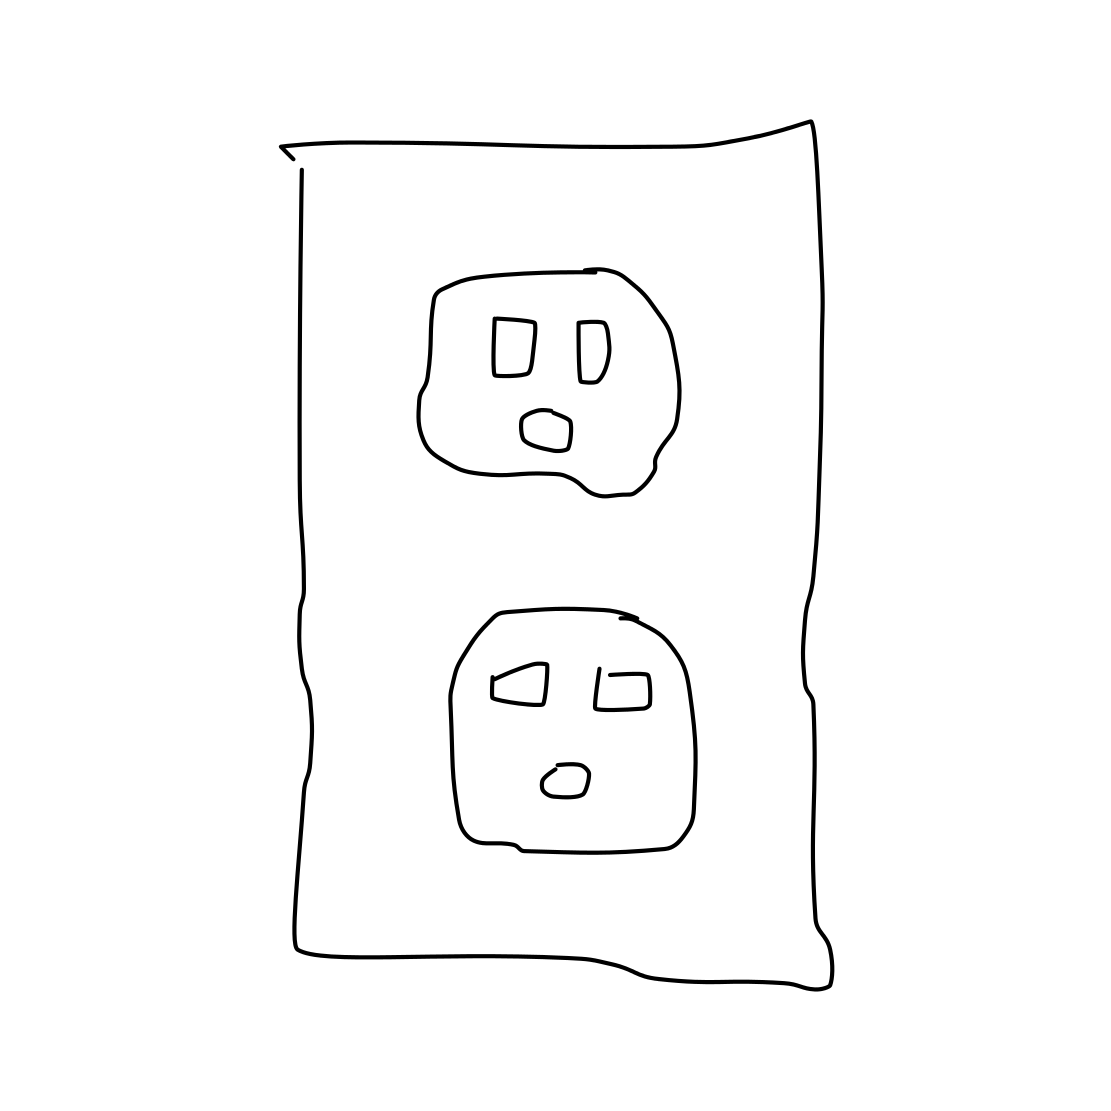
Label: power outlet